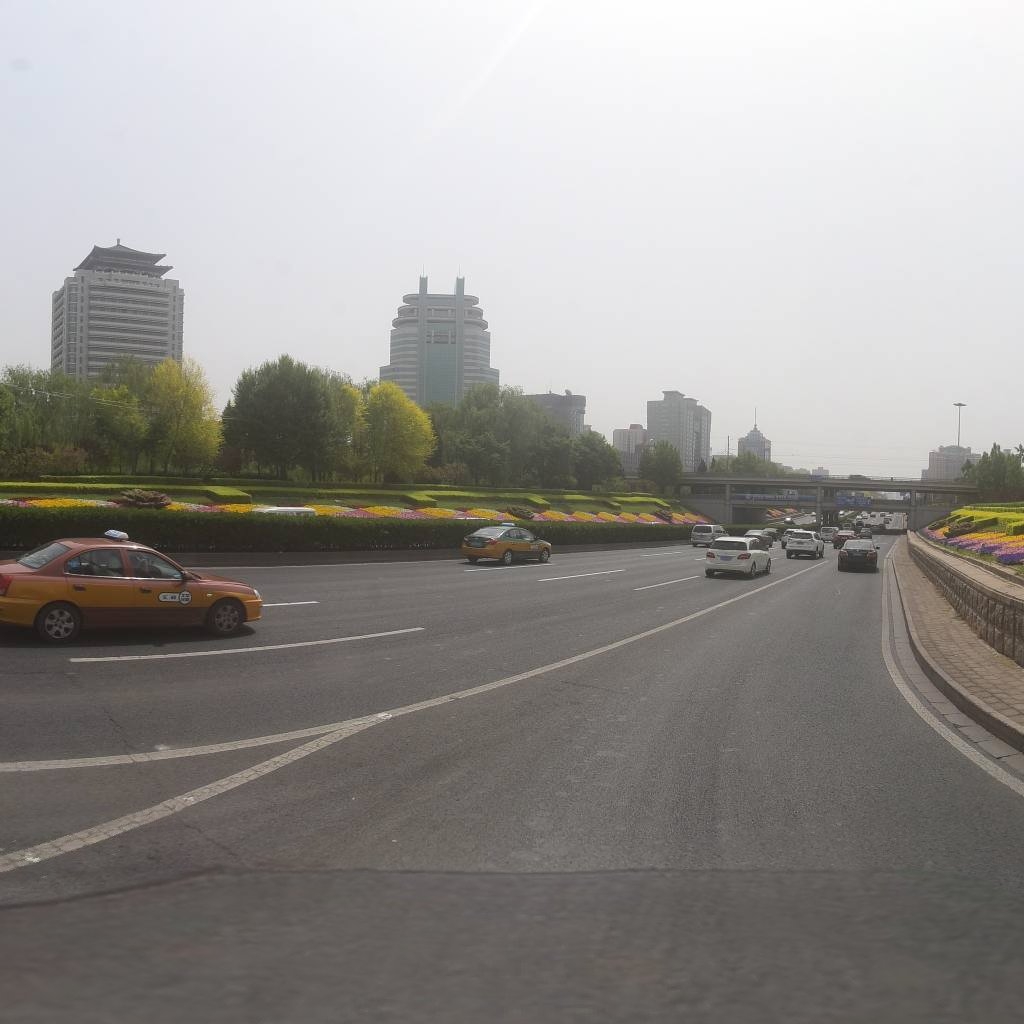
Region: Xicheng
Road damage annotations: transverse crack, transverse crack